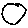
Label: circle